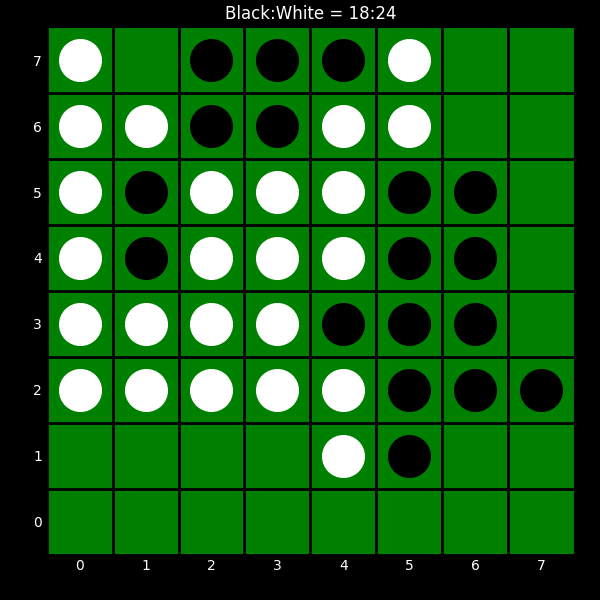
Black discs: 18
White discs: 24